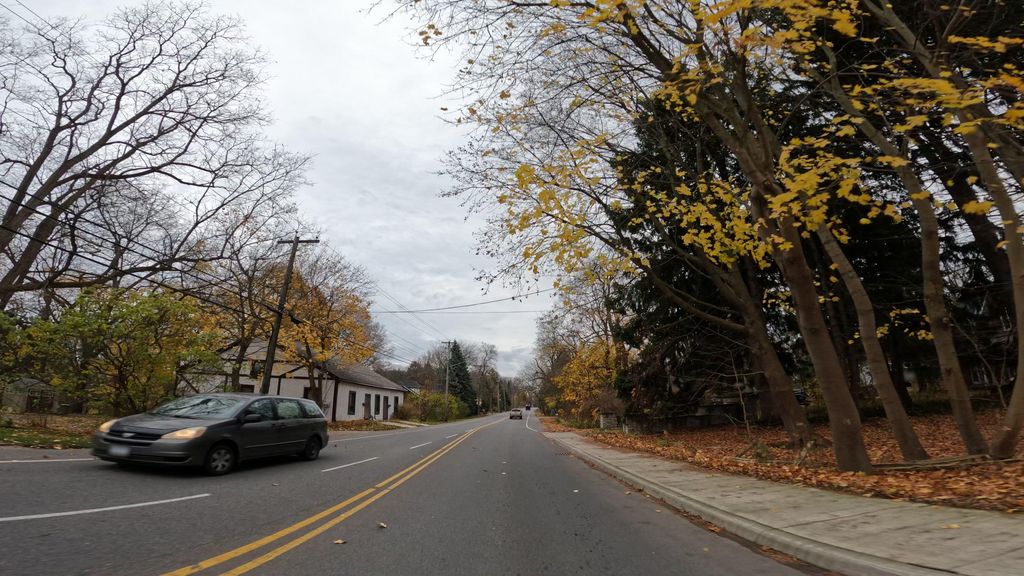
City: hamilton